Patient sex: F
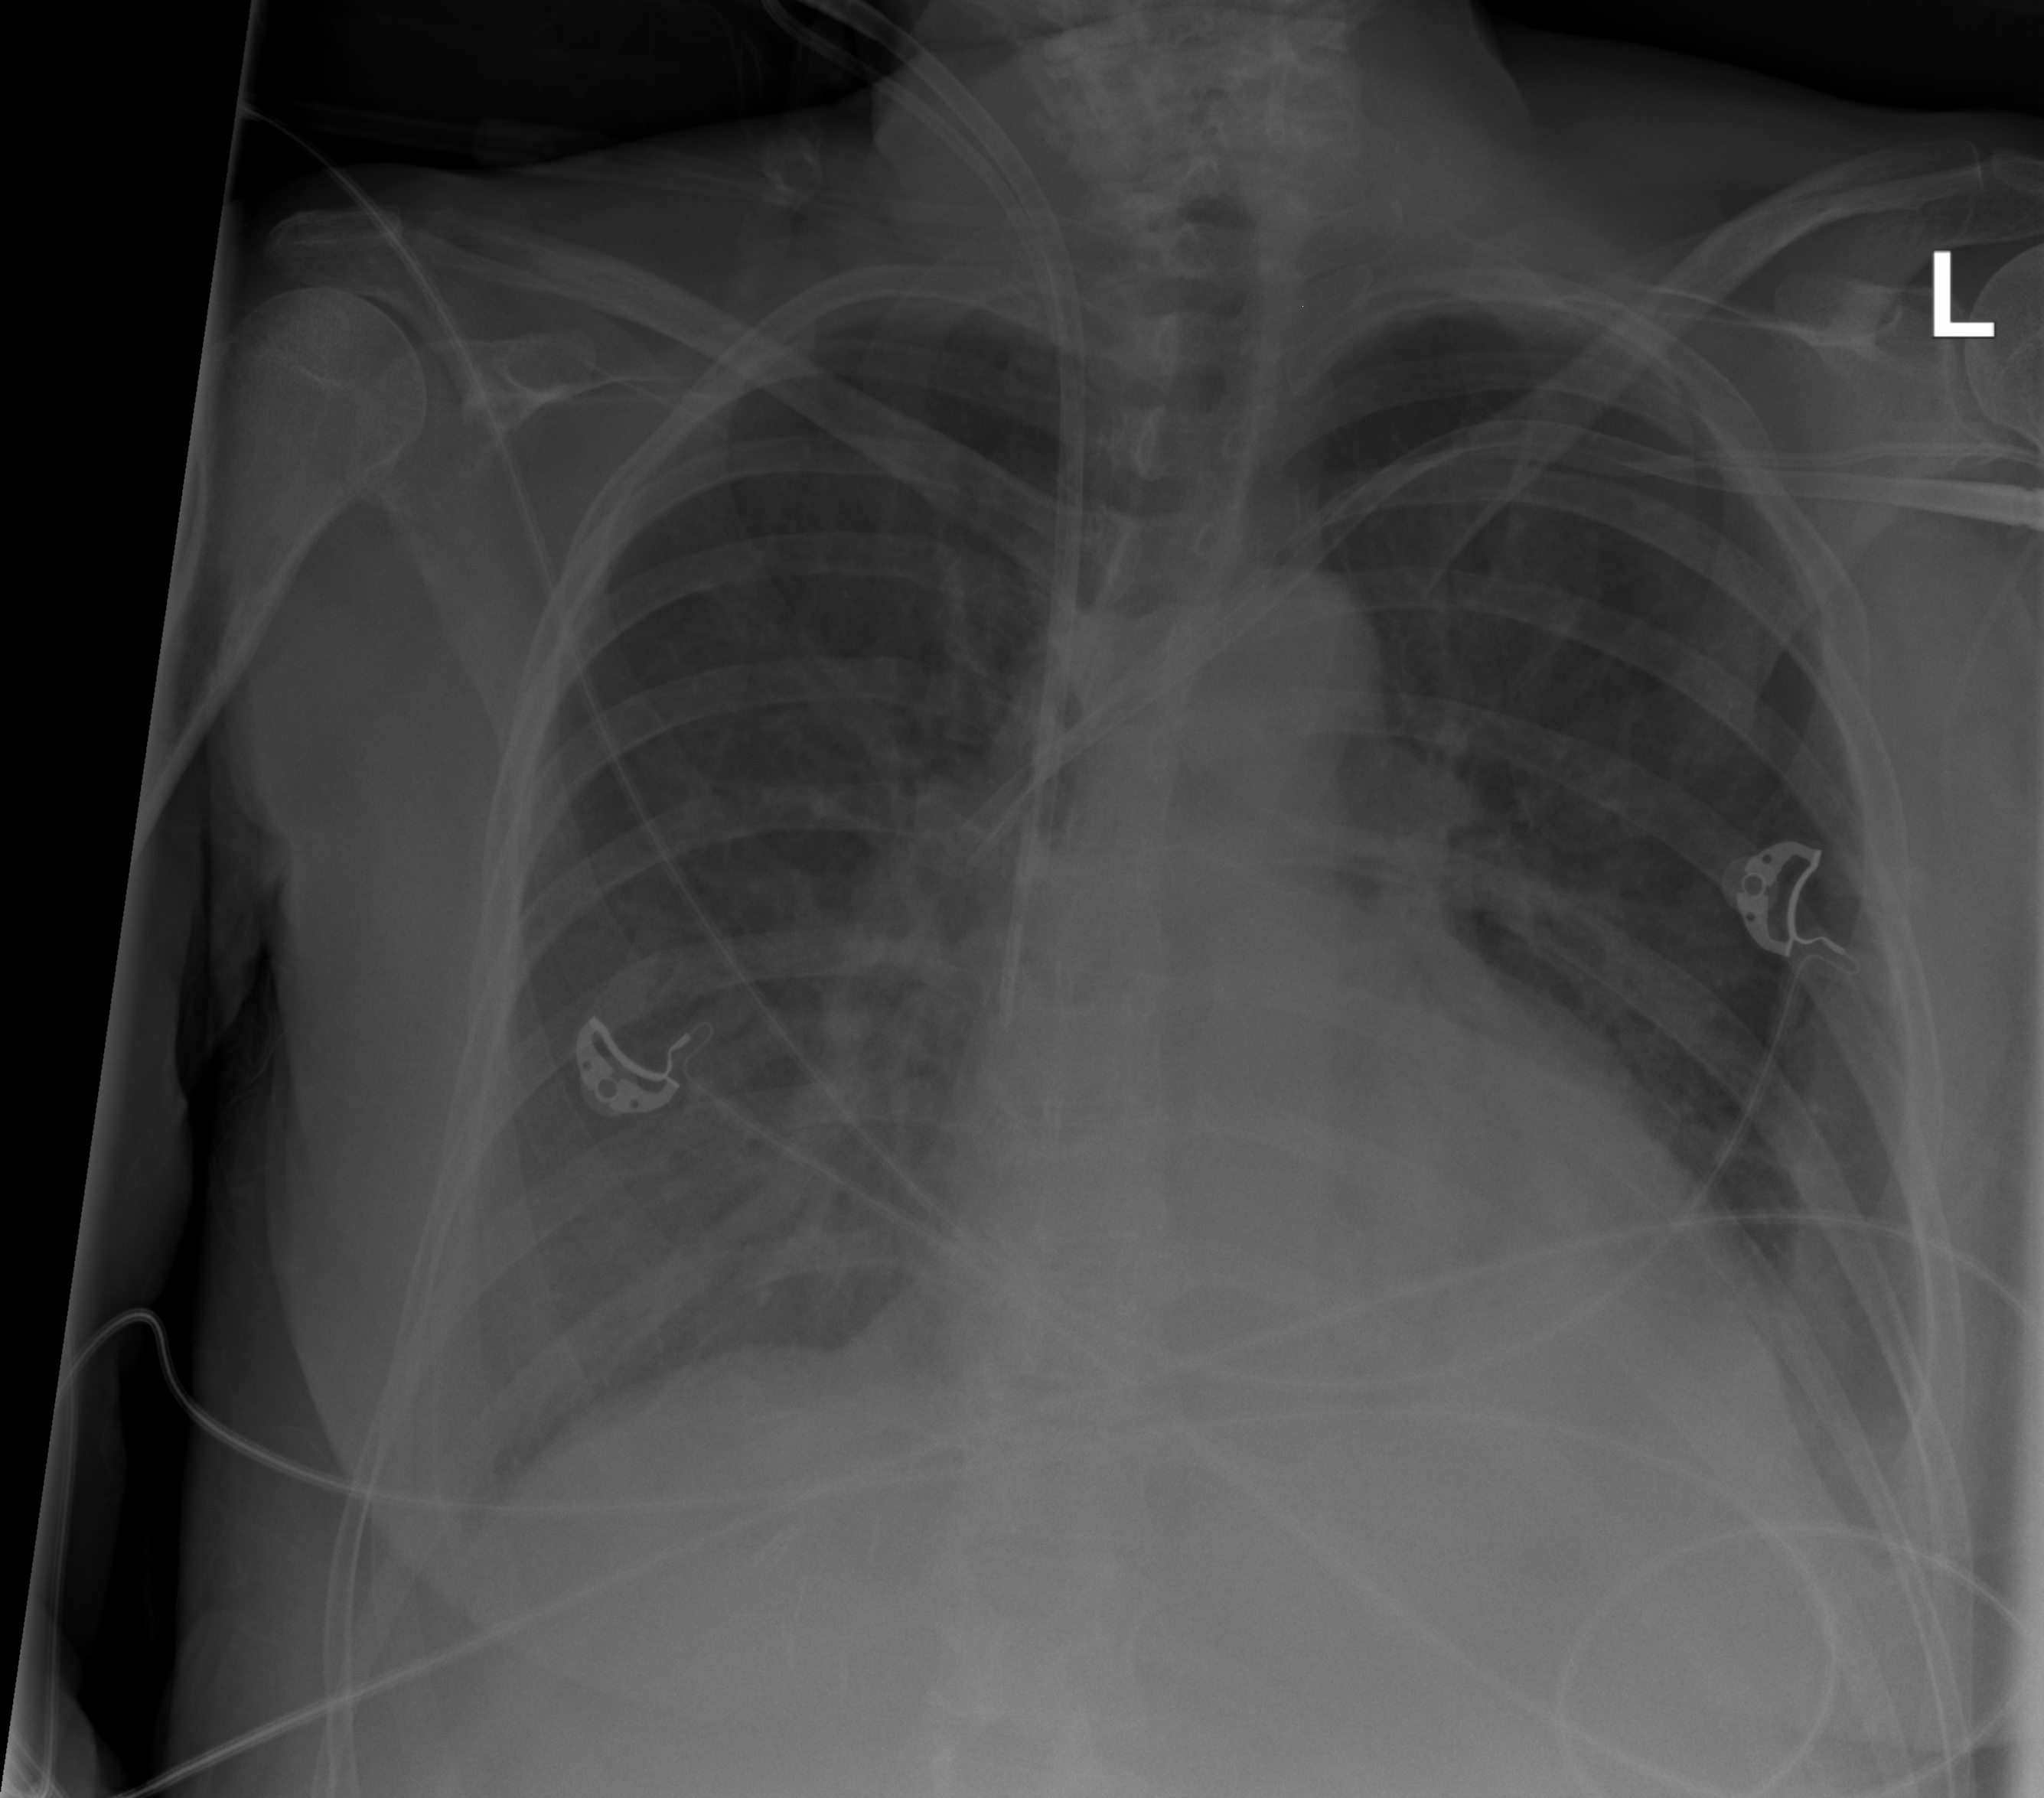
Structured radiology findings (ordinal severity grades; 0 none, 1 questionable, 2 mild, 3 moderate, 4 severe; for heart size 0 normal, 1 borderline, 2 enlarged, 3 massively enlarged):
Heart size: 2
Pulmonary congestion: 2
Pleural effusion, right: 2
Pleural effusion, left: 2
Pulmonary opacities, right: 0
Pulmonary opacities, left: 0
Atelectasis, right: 2
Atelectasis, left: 2